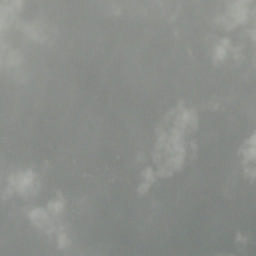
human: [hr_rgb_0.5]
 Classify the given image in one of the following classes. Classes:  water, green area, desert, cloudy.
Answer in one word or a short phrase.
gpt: cloudy